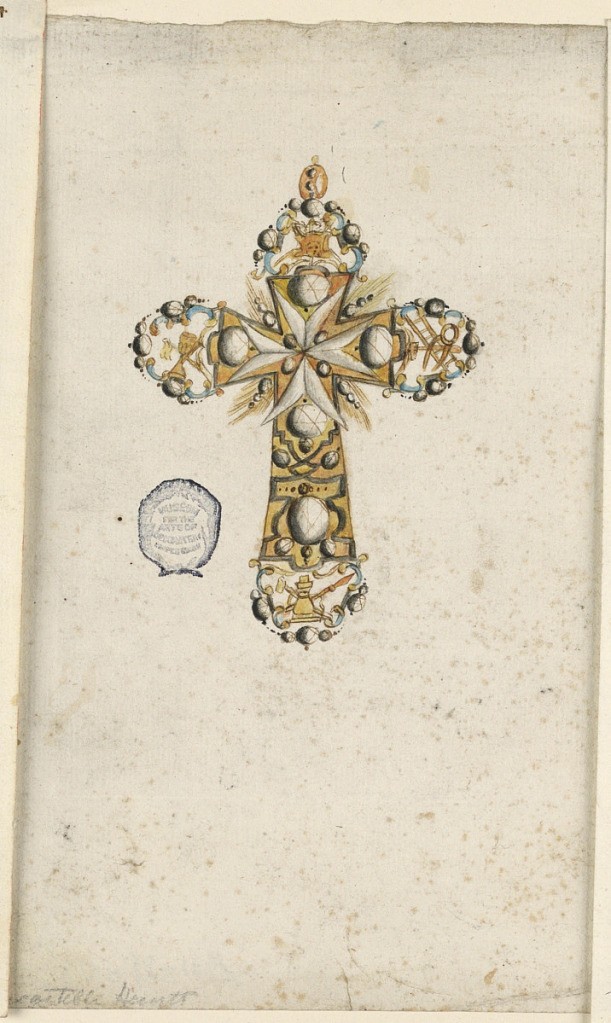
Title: Design for a Maltese Cross Pendant
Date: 1725–1750
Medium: Pen and ink, brush and watercolor on paper
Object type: Drawing
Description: Intended to be executed in enamel and diamonds. At bottom, instruments of the passion.